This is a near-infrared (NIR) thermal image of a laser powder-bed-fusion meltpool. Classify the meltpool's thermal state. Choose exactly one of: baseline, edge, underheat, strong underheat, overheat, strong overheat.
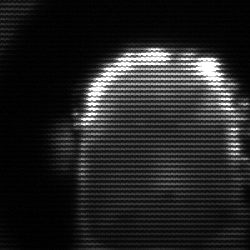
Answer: baseline